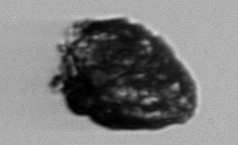
Label: Stenosemella_pacifica